Question: I would like to have several subplots in a row in a plot. However the apprearance of each subplot is narrow. How can I adjust the aspect ratio so that each subplot will become wider? Thanks!
'''
par(mfrow=c(1,3))
for (i in 1:3){
dest=density(out[,i])
hist(out[,i], xlim=range(dest$x),xlab=paste("x[",i,"]"),ylab="density", main="", prob=TRUE)
lines(dest,col="red")
}
'''
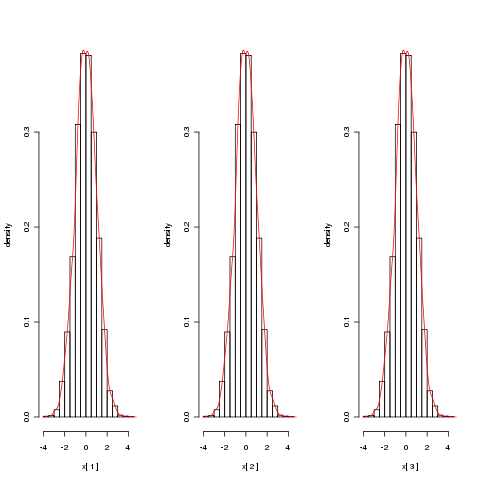
Answer: You could make the device wider (X11, windows, pdf, or whatever is appropriate for your system).
'''
X11(15, 7)
par(mfrow=c(1,3))
plot(density(rnorm(1000)))
'''
etc.
You could also change the margins if you cannot change the device.
'''
mar <- par("mar"); mar[c(2, 4)] <- 0
par(mfrow=c(1,3), mar = mar)
plot(density(rnorm(1000)))
plot(density(rnorm(1000)))
'''
etc.